Aerial crown-view tile of a tropical tree (Barro Colorado Island, Panama), acquired 20240813:
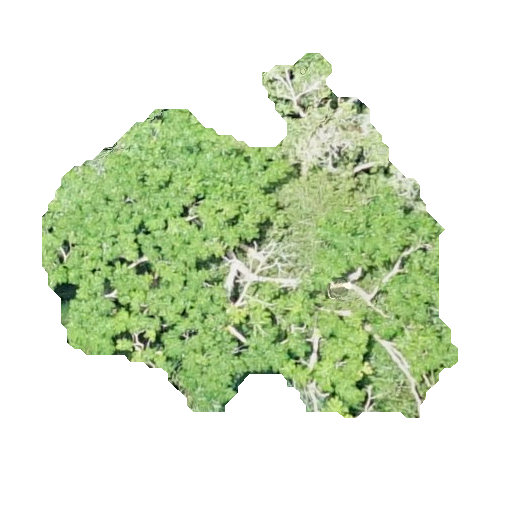
Species: Quararibea stenophylla
GBIF accepted scientific name: Quararibea stenophylla
Crown area: 149.892 m²